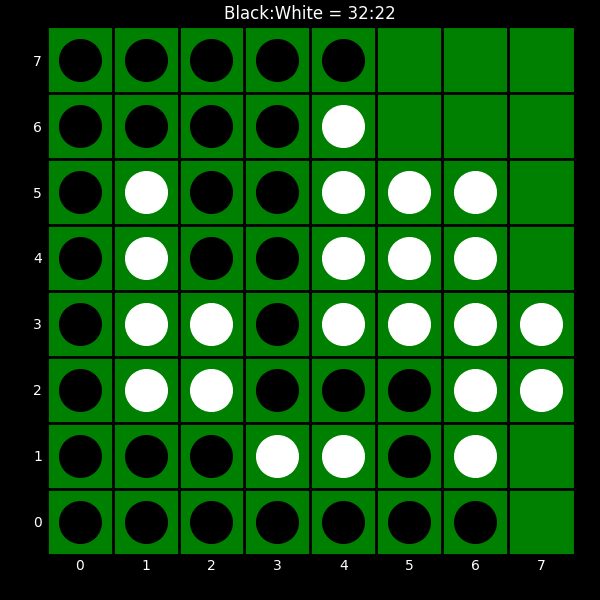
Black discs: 32
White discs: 22